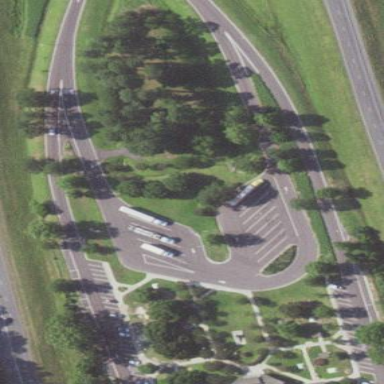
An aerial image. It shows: Rest area along the road.